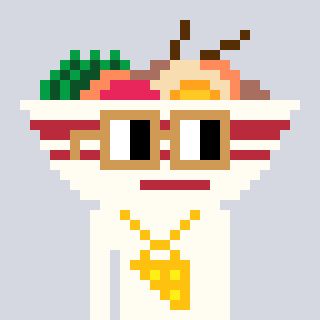
a pixel art character with square brown glasses, a noodles-shaped head and a grayscale-colored body on a cool background